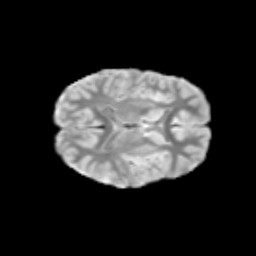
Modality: T2w
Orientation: axial
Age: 10
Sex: female
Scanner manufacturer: siemens
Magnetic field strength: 3 T
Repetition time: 3.8 s
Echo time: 0.07 s